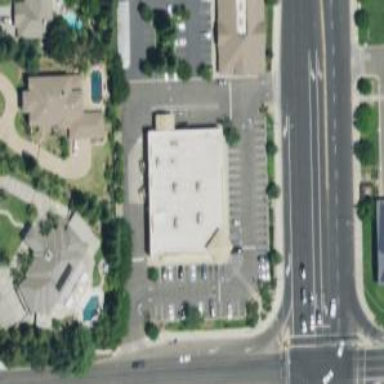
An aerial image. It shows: Pharmacy providing healthcare services.